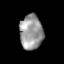
Tissue: lung
Cell type: Others
Senescence score: 0.1928
Nuclear area (px): 785
Mean DAPI intensity: 153.113